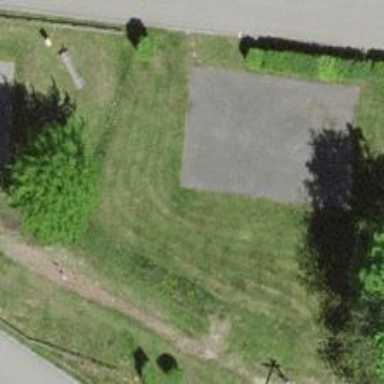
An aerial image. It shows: Playground area for leisure land.